Question: I have a ListView with a lot of data (200+ items) so to save space it's making use of a UniformGrid to display 3 columns instead of 1
'''
<ListView.ItemsPanel>
<ItemsPanelTemplate>
<UniformGrid Columns="3" />
</ItemsPanelTemplate>
</ListView.ItemsPanel>
'''
I also modify the style so that each item is aligned to the top
'''
<ListView.Resources>
<Style TargetType="{x:Type ListView}">
<Setter Property="ItemContainerStyle">
<Setter.Value>
<Style TargetType="ListViewItem">
<Setter Property="VerticalContentAlignment" Value="Top"/>
</Style>
</Setter.Value>
</Setter>
</Style>
</ListView.Resources>
'''
This works ok, however due to differences in the length of the data displayed, there is still wasted space in item groups because most of the data fits on a single line, but occasionally there is an item which takes up 2 or more rows. This means all rows in a group take up 2 or more rows when it's only 1 row that needs the extra space

Does anyone know how to fix this, or can suggest another approach to avoid the uniformgrid? Thanks!
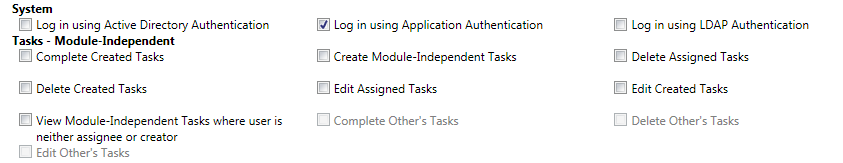
Answer: You could use a vertical WrapPanel and disable vertical scrolling. That will cause the items to appear in columns with additional columns added on the right, similar to the list view in Windows Explorer. You can set Width or MaxWidth on the ListViewItems if you don't want a single line of long text to expand the entire column.
'''
<ListView ScrollViewer.VerticalScrollBarVisibility="Disabled">
<ListView.ItemsPanel>
<ItemsPanelTemplate>
<WrapPanel Orientation="Vertical"/>
</ItemsPanelTemplate>
</ListView.ItemsPanel>
<ListView.ItemContainerStyle>
<Style TargetType="ListViewItem">
<Setter Property="MaxWidth" Value="100"/>
</Style>
</ListView.ItemContainerStyle>
'''
You could use a normal Horizontal WrapPanel as well if you disable horizontal scrolling, although unless the elements are fixed width that will probably be awkward for the user.